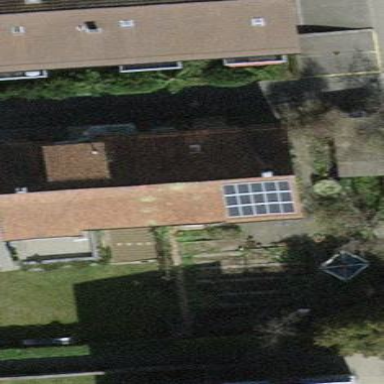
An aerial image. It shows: Building with tiled roof.